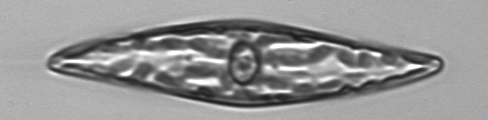
Label: Pleurosigma